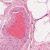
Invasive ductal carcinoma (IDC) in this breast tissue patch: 0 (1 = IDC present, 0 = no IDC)